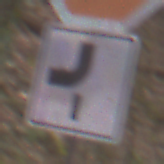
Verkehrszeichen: VerlaufVorfahrtsstrasse7
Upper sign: Stop
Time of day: Midday
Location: Outdoor (Nature)
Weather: Overcast
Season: Autumn
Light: Natural